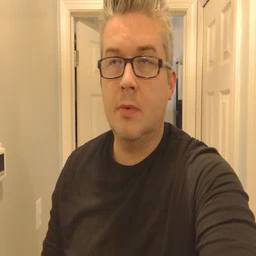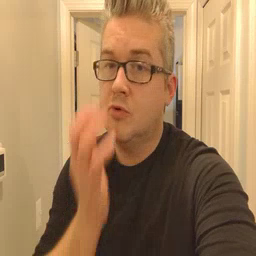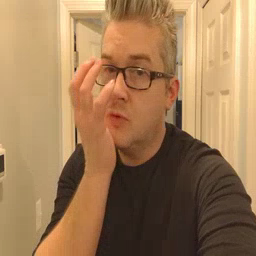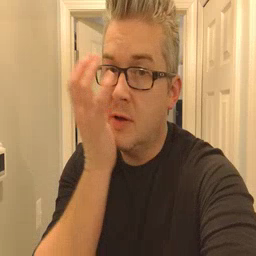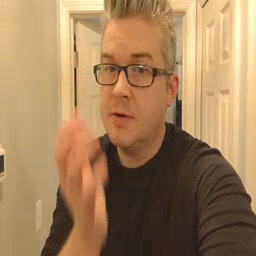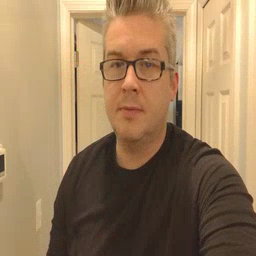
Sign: grass